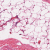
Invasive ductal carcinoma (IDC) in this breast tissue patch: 0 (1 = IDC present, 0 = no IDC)